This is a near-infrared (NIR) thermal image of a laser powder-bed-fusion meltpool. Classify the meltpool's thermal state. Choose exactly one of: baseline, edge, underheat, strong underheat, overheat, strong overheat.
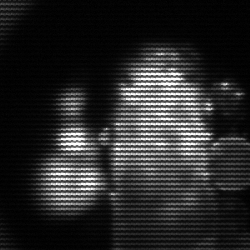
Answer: strong underheat